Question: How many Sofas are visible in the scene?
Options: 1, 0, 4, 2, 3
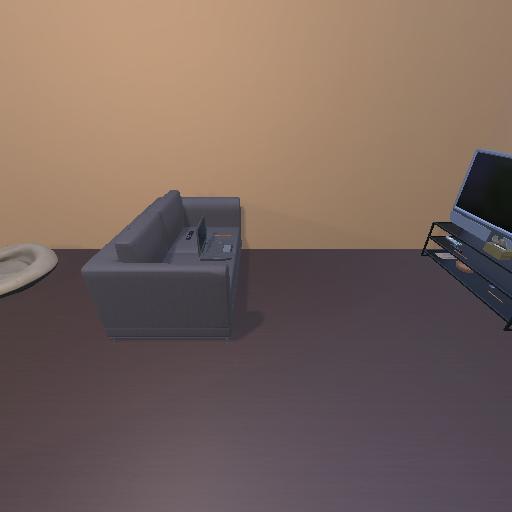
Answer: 1